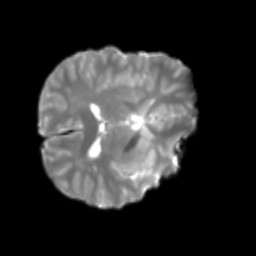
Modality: T2w
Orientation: axial
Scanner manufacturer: siemens
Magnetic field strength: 3 T
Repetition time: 4 s
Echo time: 0.0594 s